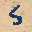
Label: 5